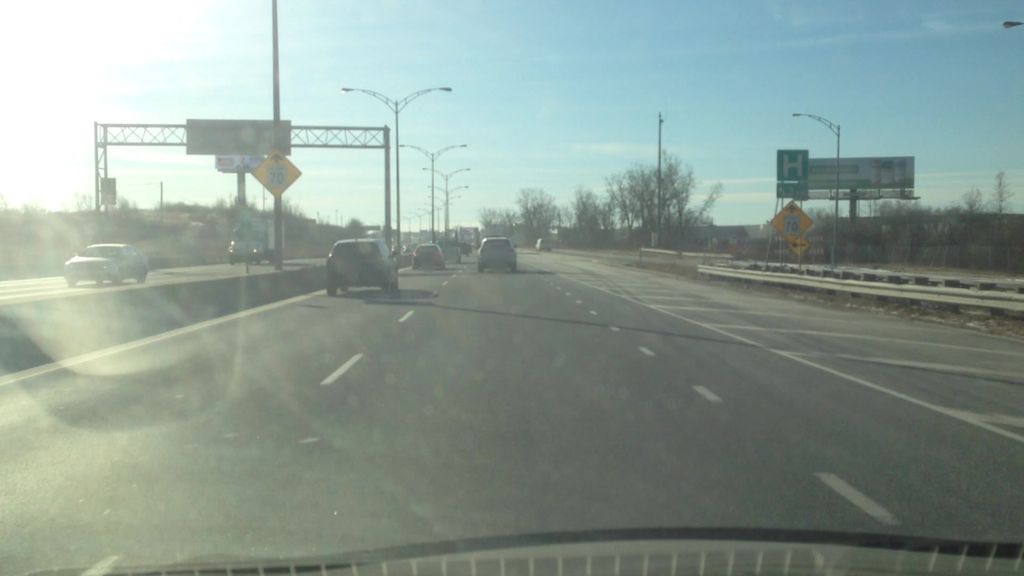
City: montreal